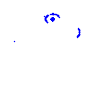
Particle: proton